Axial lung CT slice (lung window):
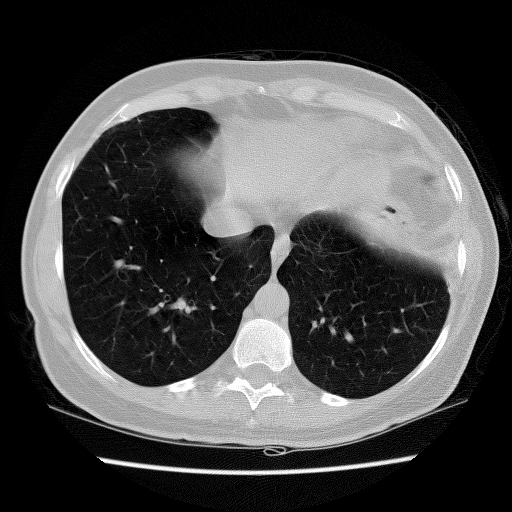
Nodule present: no